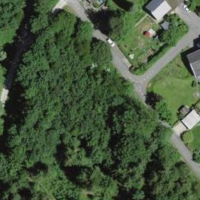
EUNIS habitat code: 41
Species observed at this site:
Impatiens parviflora